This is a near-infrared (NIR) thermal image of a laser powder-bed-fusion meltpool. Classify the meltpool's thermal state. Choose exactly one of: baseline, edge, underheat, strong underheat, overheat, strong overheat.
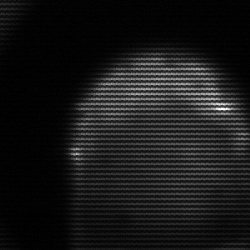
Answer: edge